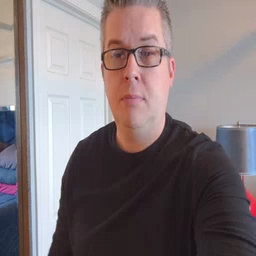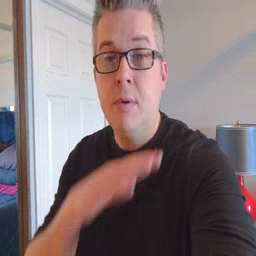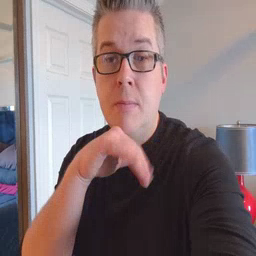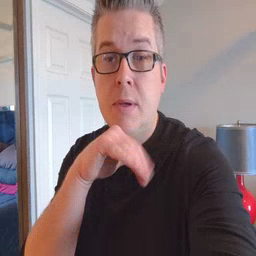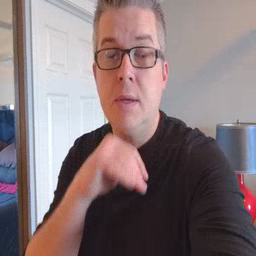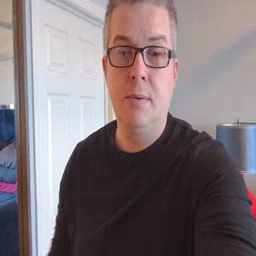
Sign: pig